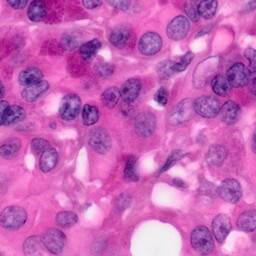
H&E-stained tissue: Pancreatic